Question: I've been working on a Skrollr site but it appears to be getting excessively jerky. I've had dev tools open and have found a few really really slow frames, but I don't have the knowledge to track down exactly what is going wrong.

My observations are:
- -
So far I have tried a few things
- -
Can anyone shed any light on this? The URL is <URL> ... power up!
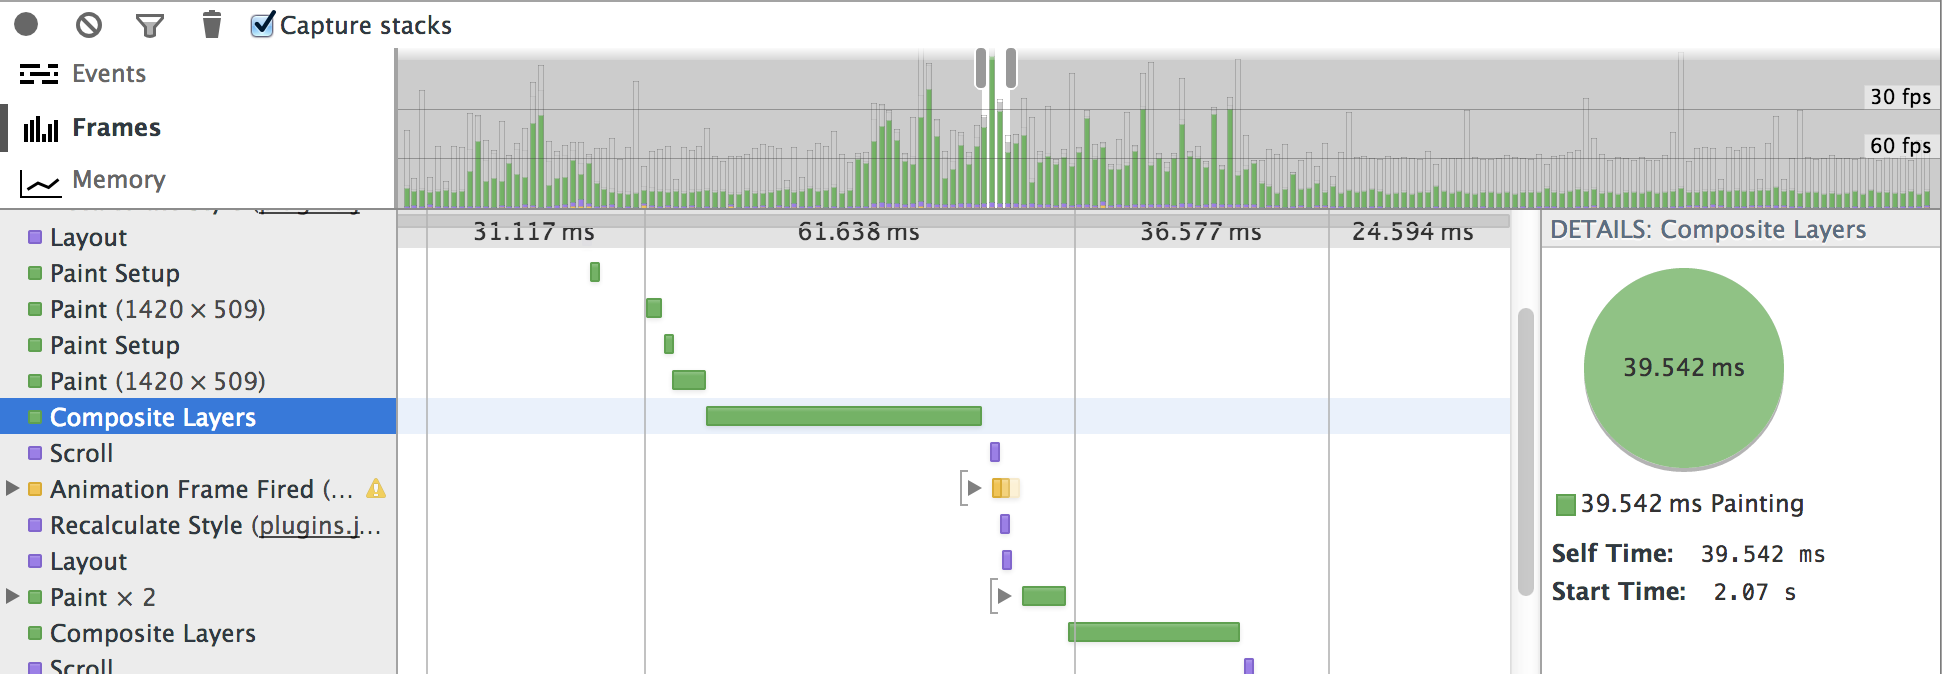
Answer: I think I've fixed it!
The webfonts weren't fully loaded when skrollr kicked in. After initializing it I added a
'''
$(window).load(function(){
'''
Where I refreshed skrollr I then added the following:
'''
s.refresh();
'''
I think the main problem was that the height of the page wasn't calculated by the time skrollr kicked in.
Also I had a strange scrollbar left over (so a scrollbar on the body AND html), which skrollr hadn't removed so I also added above that function
'''
$(window).trigger('resize');
'''
The final initialize looks like this:
'''
var s = skrollr.init();
$(window).load(function(){
// console.log("Loaded");
$(window).trigger('resize');
s.refresh();
});
'''
Silly miskate I made as well, don't use the function '$(document).load('